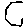
Label: hexagon